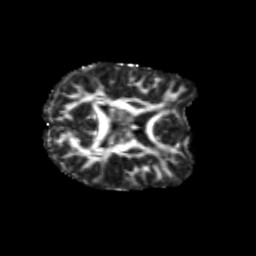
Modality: FA
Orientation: axial
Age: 28
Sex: female
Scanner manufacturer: siemens
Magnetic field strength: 3 T
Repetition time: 3.5 s
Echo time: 0.125 s